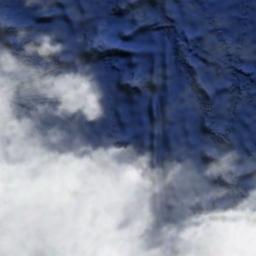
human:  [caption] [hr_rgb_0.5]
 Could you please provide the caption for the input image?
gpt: The white cloud is above blue sea .

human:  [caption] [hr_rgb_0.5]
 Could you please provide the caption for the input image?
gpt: Large group of white clouds on blue sea .

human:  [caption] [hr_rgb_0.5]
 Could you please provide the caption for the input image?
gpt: A large cloud of white clouds floated above the hills .

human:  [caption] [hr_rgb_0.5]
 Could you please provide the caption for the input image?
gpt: The stratus clouds are located above the surface of the sea while some ups and downs are on the ocean floor .

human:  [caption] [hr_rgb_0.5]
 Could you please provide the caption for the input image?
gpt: There are compact white clouds over a blue sea .